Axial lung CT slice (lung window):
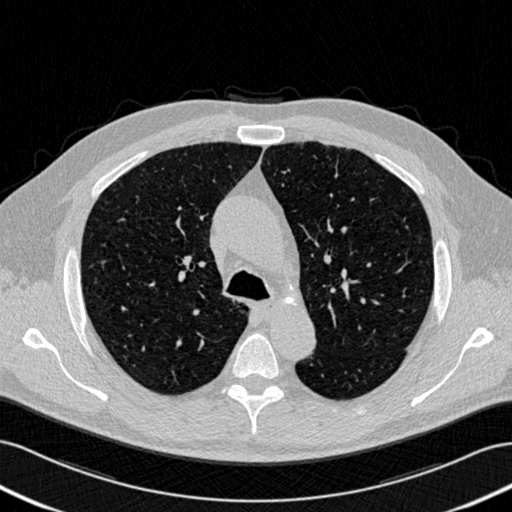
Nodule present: no